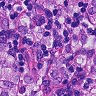
Metastatic tissue present: yes